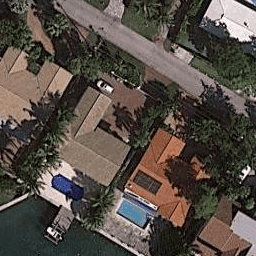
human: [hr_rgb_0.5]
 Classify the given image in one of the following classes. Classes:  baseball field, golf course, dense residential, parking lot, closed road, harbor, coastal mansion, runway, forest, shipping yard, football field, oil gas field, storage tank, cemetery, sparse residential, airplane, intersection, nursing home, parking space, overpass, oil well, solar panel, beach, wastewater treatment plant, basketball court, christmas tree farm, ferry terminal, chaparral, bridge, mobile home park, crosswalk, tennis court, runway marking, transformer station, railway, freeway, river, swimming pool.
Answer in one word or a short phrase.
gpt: coastal mansion